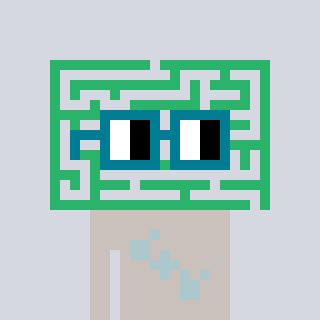
a pixel art character with square dark green glasses, a maze-shaped head and a foggrey-colored body on a cool background